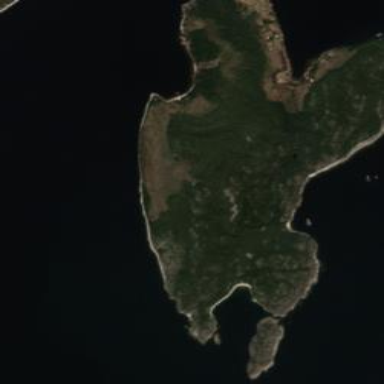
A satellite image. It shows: Island.